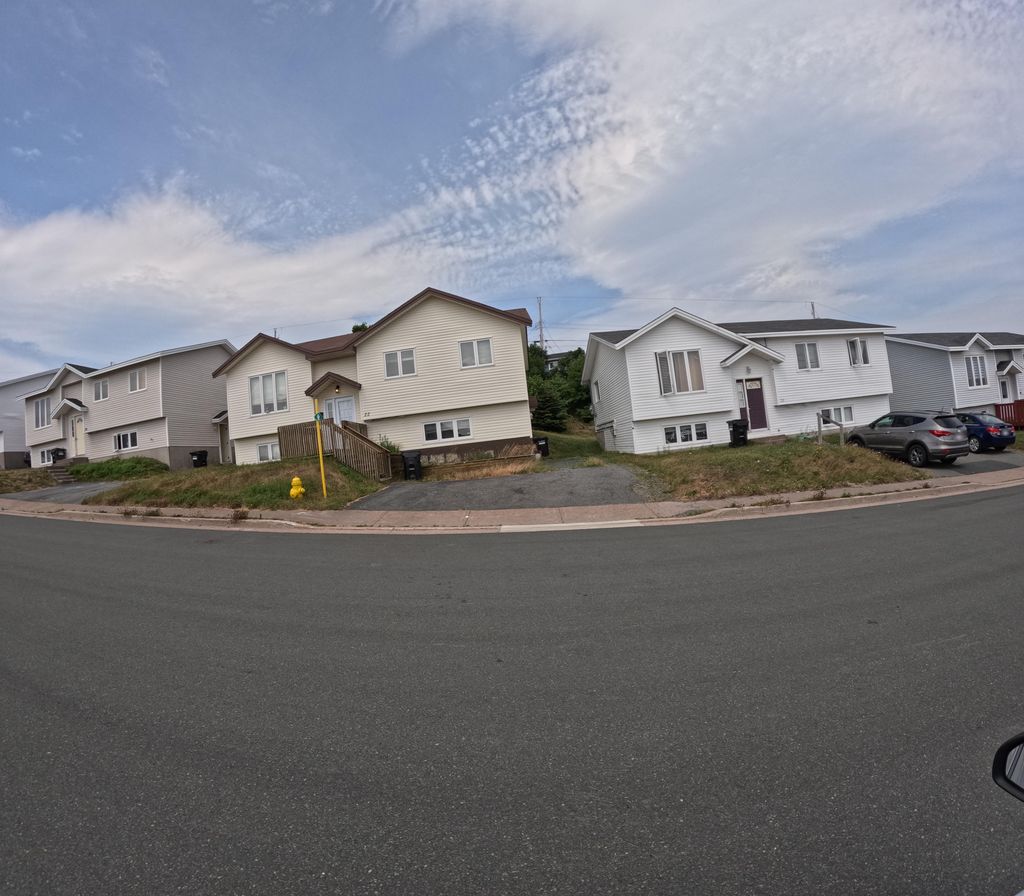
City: st_johns